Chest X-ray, PA view. Patient: 60 years old, sex M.
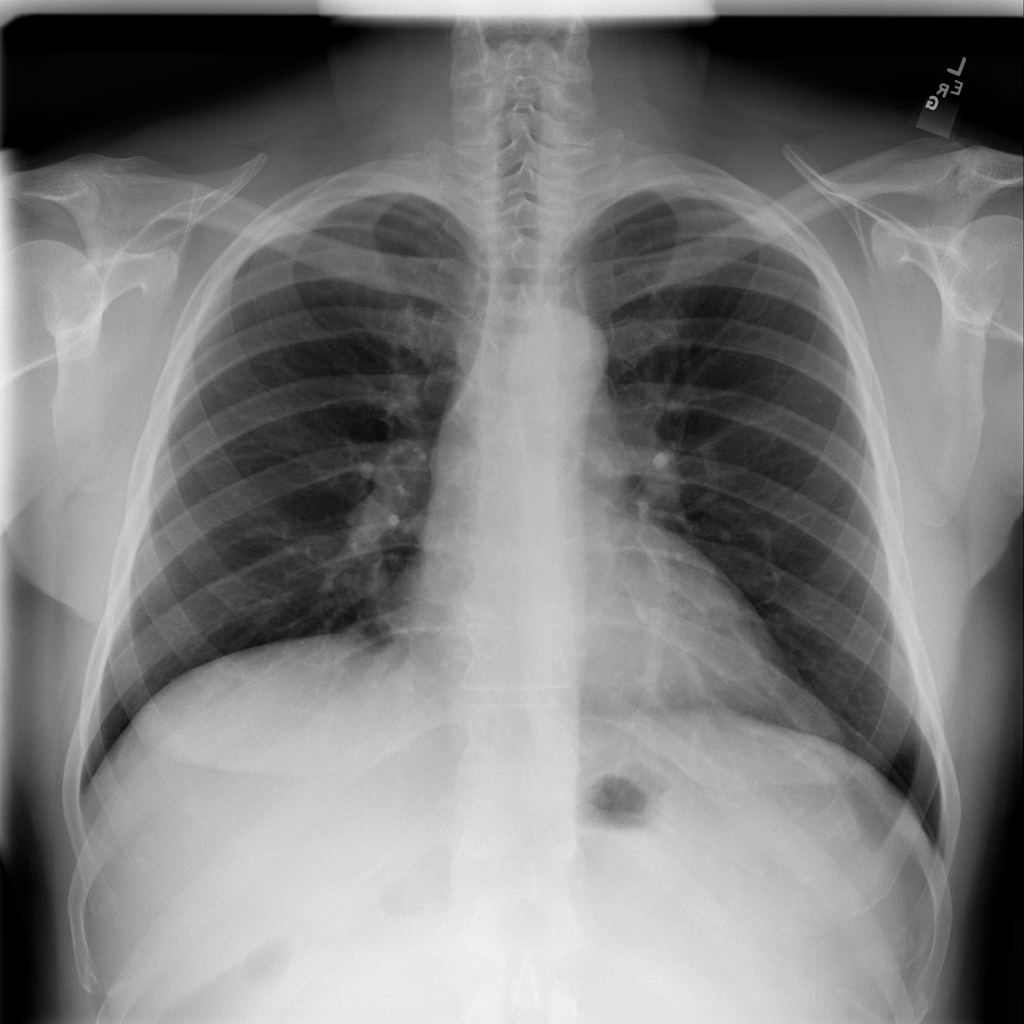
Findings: No Finding